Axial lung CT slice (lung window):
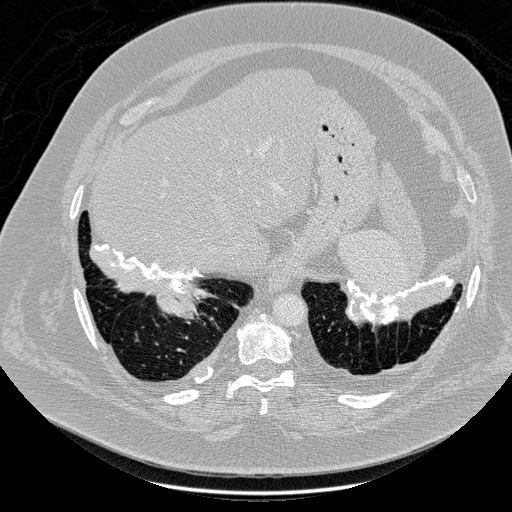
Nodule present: yes
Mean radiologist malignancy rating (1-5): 5